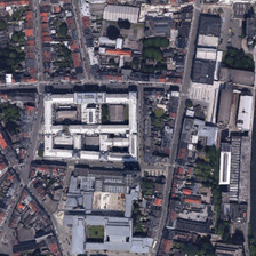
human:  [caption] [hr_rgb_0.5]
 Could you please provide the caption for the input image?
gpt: The school has a compact structure.

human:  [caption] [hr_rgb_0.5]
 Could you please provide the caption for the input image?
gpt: There is a big playground in the school.

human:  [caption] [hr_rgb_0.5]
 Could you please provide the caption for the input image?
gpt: Well-packed structure of the school.

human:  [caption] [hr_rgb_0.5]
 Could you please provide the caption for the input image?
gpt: Packed closely with school structure.

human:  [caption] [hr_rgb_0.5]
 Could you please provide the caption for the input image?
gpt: Inside the school there is a large playground.